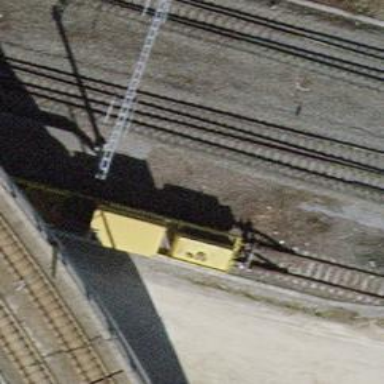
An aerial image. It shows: Railway buffer stop.